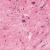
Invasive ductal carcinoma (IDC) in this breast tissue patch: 0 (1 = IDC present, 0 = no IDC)